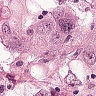
Metastatic tissue present: yes